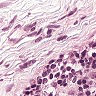
Metastatic tissue present: no